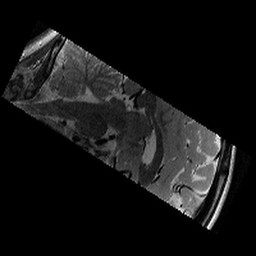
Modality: T2w
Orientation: sagittal
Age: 11
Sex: male
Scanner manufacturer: siemens
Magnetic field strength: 3 T
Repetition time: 9.23 s
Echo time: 0.067 s